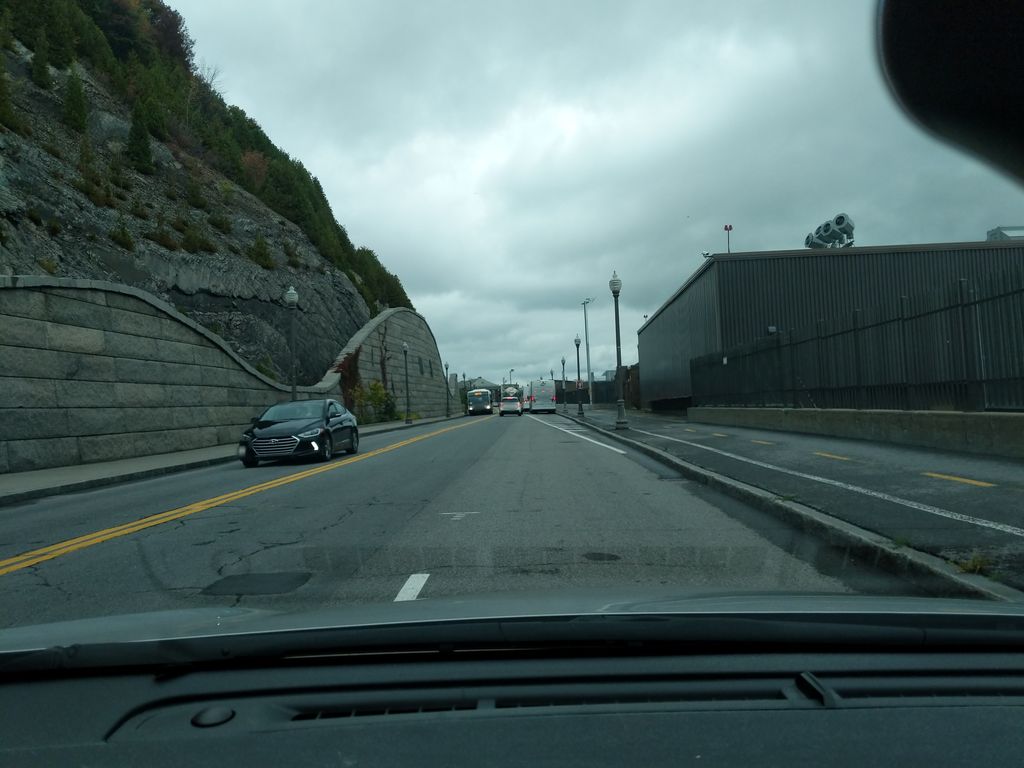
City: quebec_city